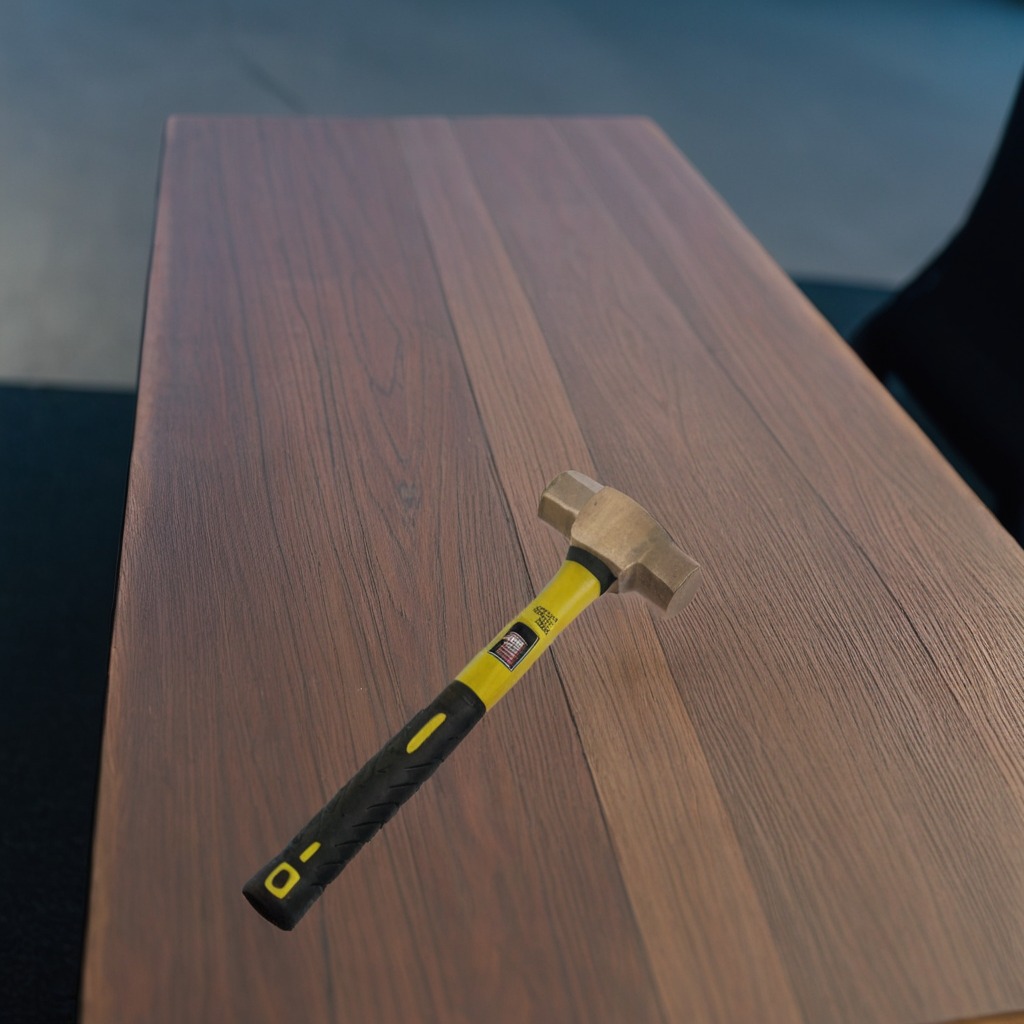
A hammer is lying on a table in a garage at twilight.